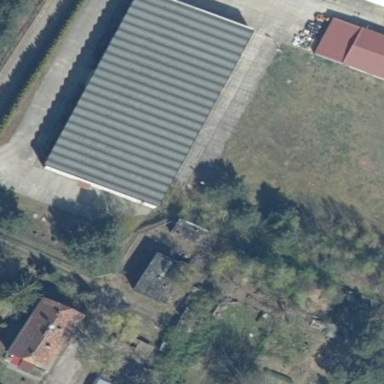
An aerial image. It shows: Industrial building.